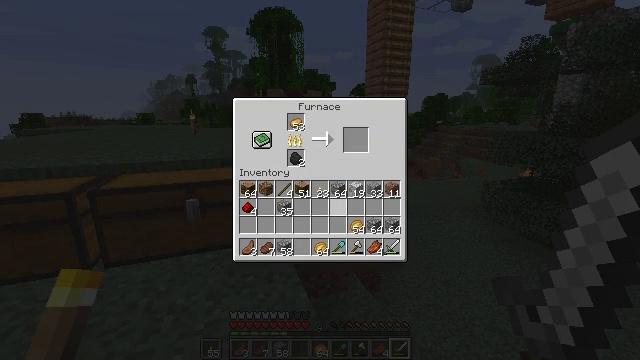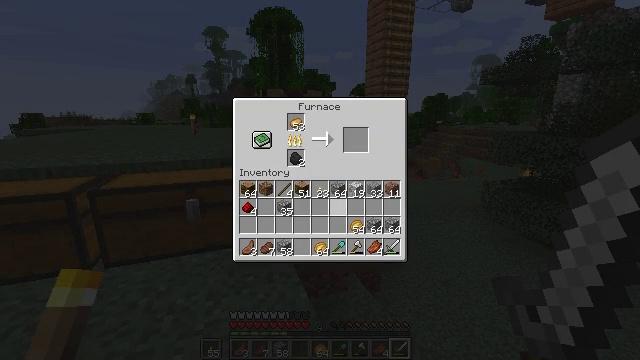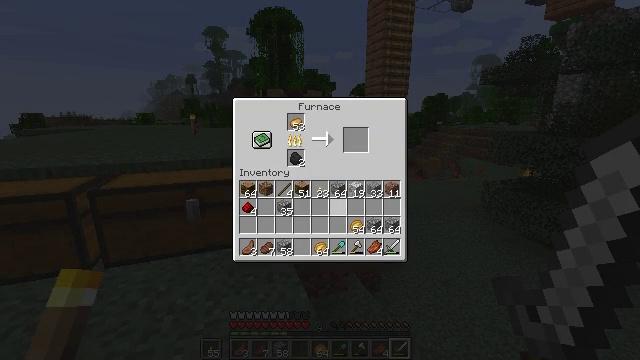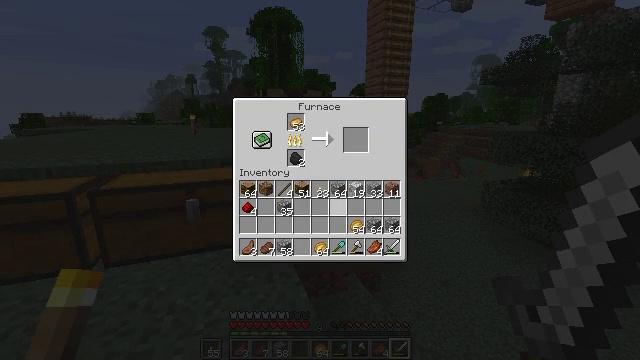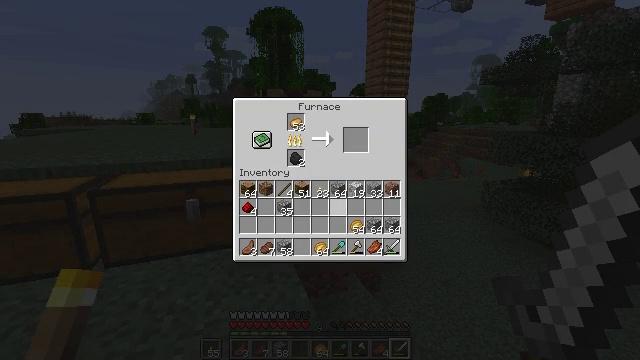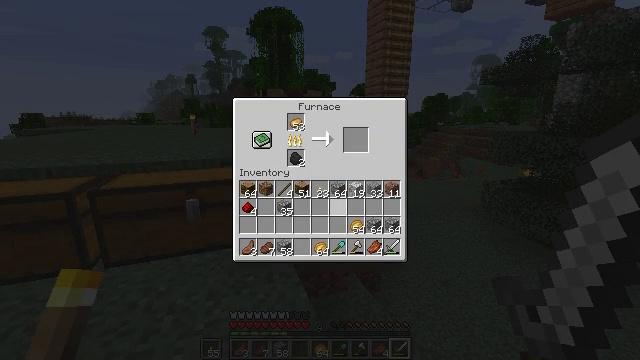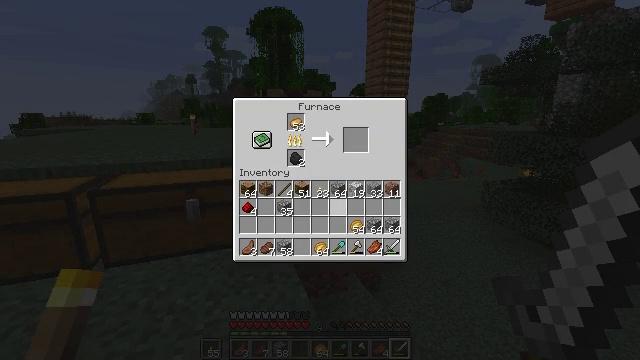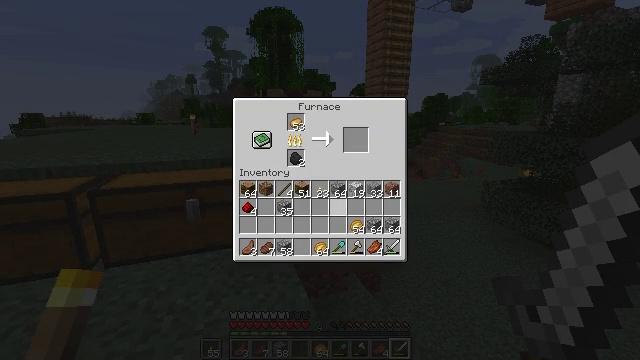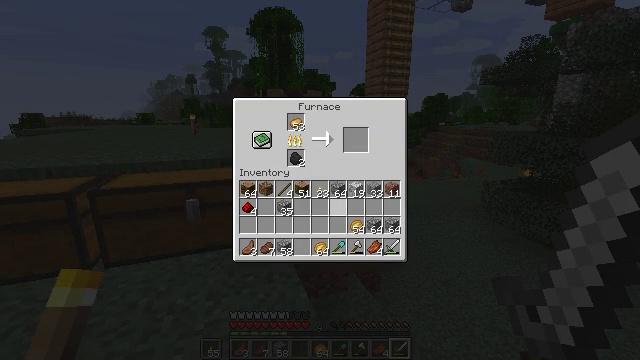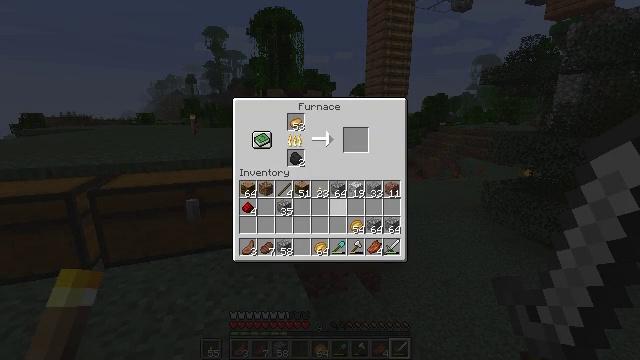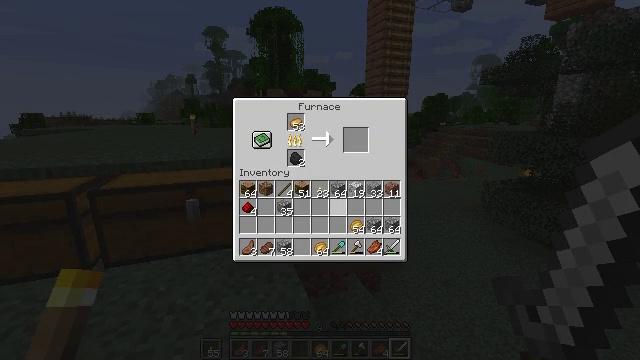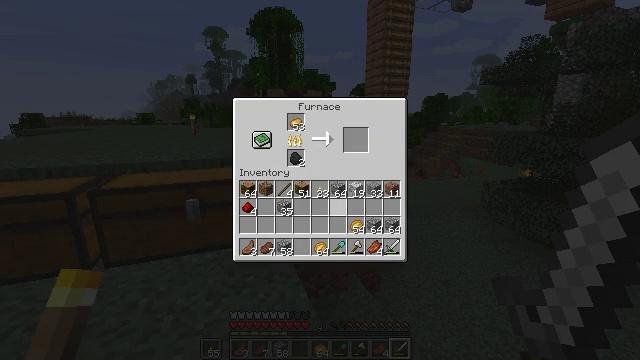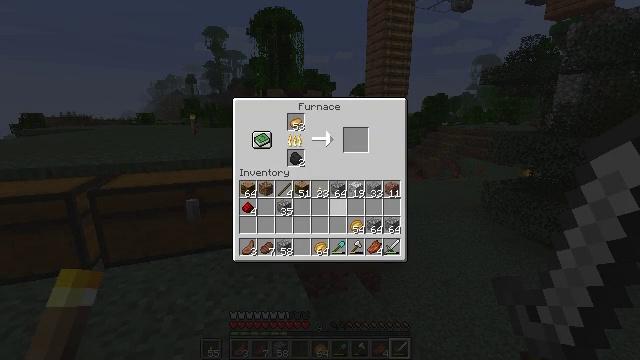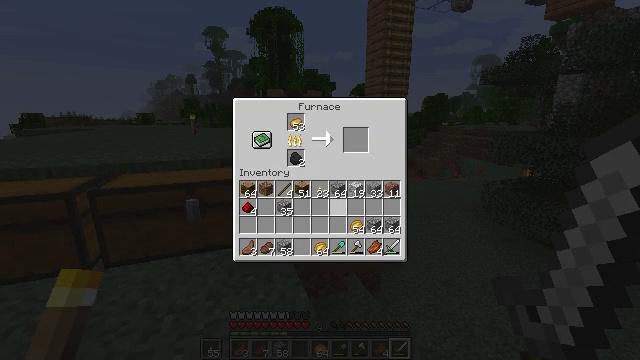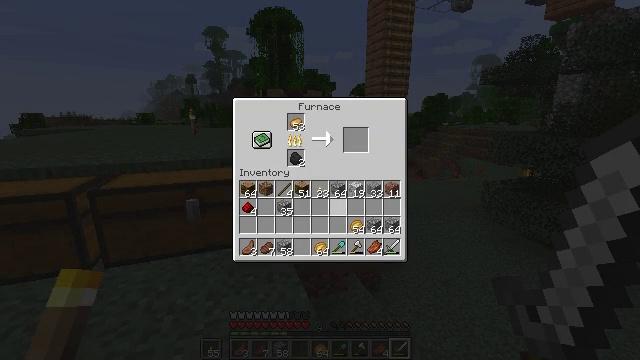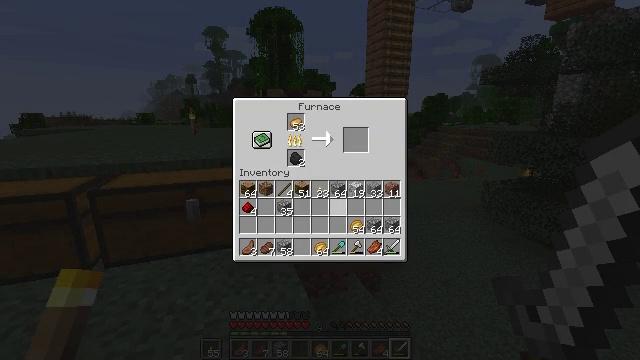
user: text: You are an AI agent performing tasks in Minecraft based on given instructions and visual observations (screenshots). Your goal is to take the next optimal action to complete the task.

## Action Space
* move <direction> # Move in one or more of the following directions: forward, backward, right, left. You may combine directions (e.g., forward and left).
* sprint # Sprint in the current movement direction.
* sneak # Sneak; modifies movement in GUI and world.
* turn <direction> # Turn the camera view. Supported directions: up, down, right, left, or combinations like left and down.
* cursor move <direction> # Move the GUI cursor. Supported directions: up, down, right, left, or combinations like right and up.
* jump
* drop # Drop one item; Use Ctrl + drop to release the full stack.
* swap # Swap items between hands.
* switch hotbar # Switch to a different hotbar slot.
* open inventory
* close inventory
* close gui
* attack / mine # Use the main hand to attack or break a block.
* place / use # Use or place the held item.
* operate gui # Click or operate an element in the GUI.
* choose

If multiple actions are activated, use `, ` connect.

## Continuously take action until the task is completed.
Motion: motion action
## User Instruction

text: Put a potato in the furnace to craft a baked potato.
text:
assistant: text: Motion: no_op
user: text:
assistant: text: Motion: no_op
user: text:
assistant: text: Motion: no_op
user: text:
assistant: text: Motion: no_op
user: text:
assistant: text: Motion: no_op
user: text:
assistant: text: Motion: no_op
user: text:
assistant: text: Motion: no_op
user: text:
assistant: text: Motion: no_op
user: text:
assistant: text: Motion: no_op
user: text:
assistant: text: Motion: no_op
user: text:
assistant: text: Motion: no_op
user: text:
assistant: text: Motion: no_op
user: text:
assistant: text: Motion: no_op
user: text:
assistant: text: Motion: no_op
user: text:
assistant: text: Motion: no_op
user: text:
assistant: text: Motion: no_op
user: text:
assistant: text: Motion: no_op
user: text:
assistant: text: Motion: no_op
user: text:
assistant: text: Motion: no_op
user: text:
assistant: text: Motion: no_op
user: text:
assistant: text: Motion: no_op
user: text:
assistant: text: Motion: no_op
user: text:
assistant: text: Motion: no_op
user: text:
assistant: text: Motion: no_op
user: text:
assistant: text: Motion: no_op
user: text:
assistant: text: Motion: no_op
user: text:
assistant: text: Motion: no_op
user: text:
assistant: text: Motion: no_op
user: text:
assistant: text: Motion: no_op
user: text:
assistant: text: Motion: no_op